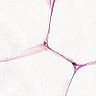
Metastatic tissue present: no